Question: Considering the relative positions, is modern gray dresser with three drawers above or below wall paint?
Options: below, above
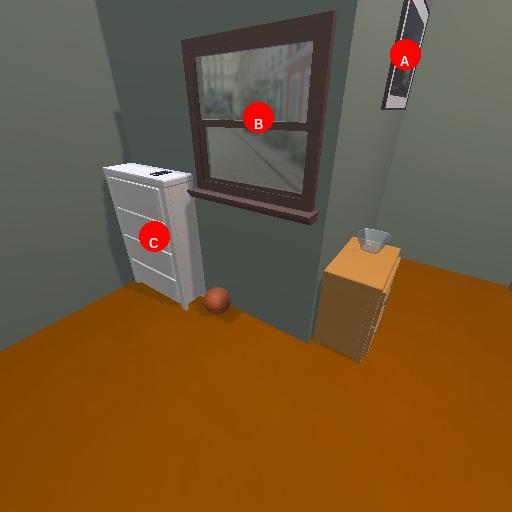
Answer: below